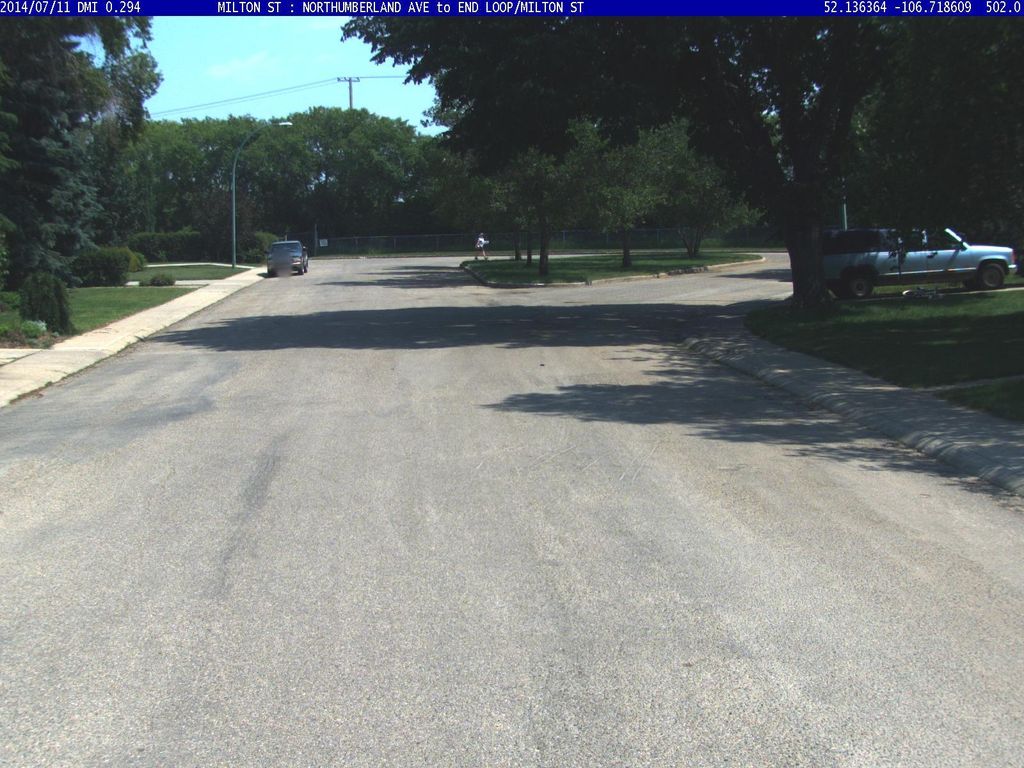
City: saskatoon